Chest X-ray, PA view. Patient: 66 years old, sex M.
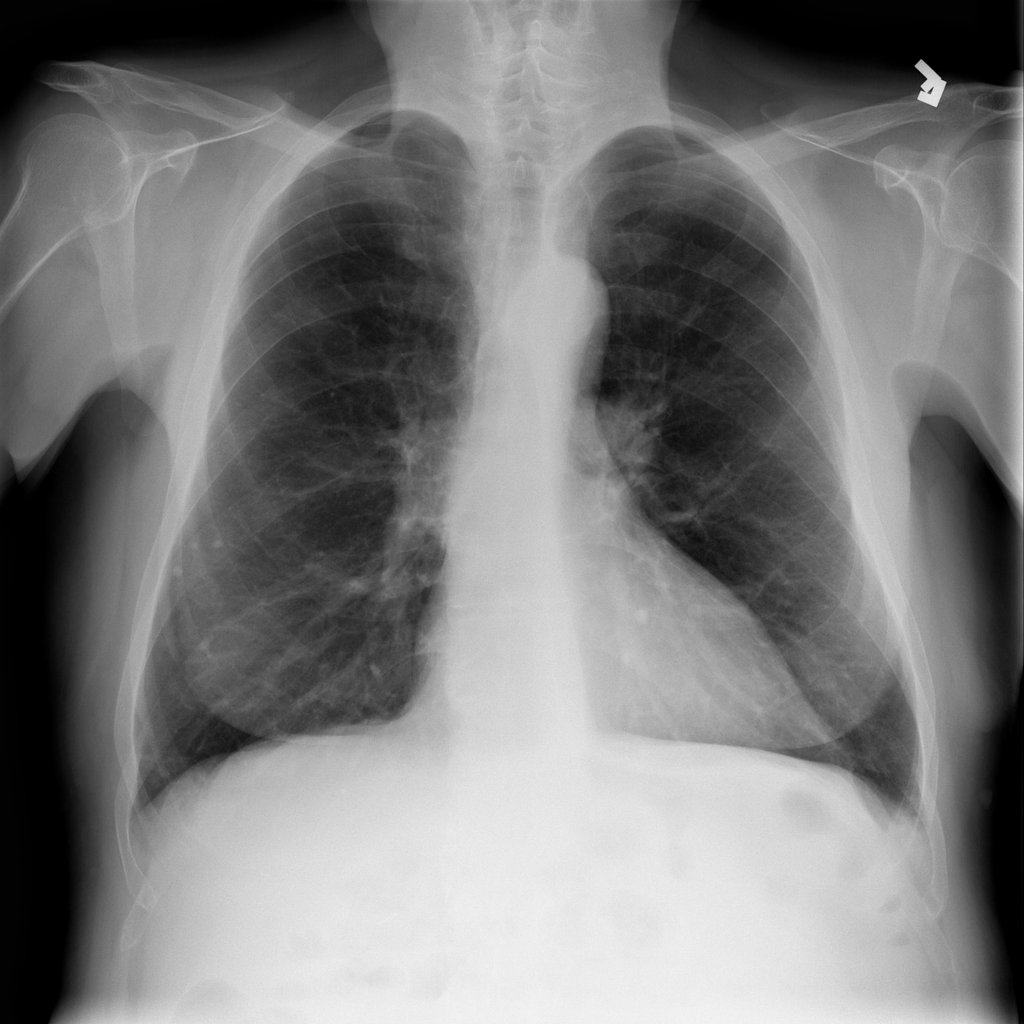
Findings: No Finding